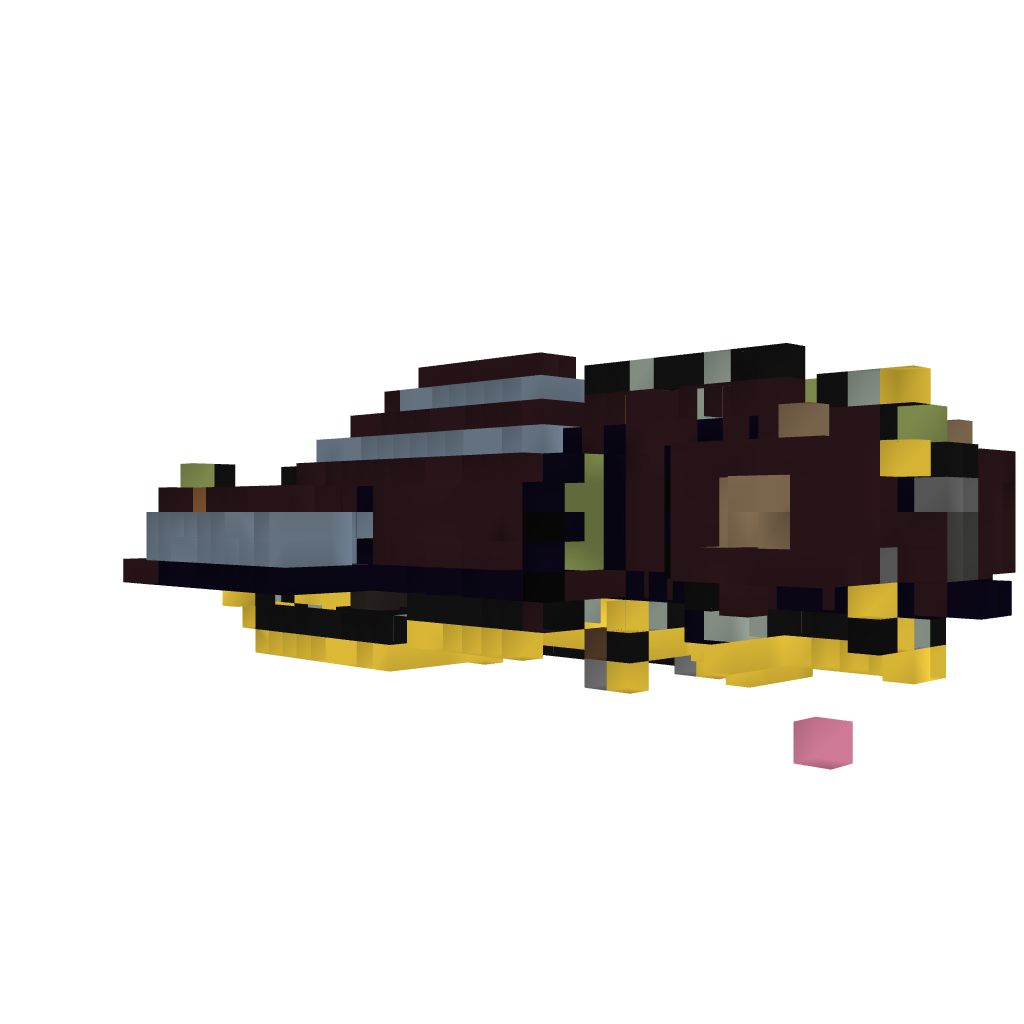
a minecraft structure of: NetherBoat Mecanism